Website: lowes
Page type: review-order
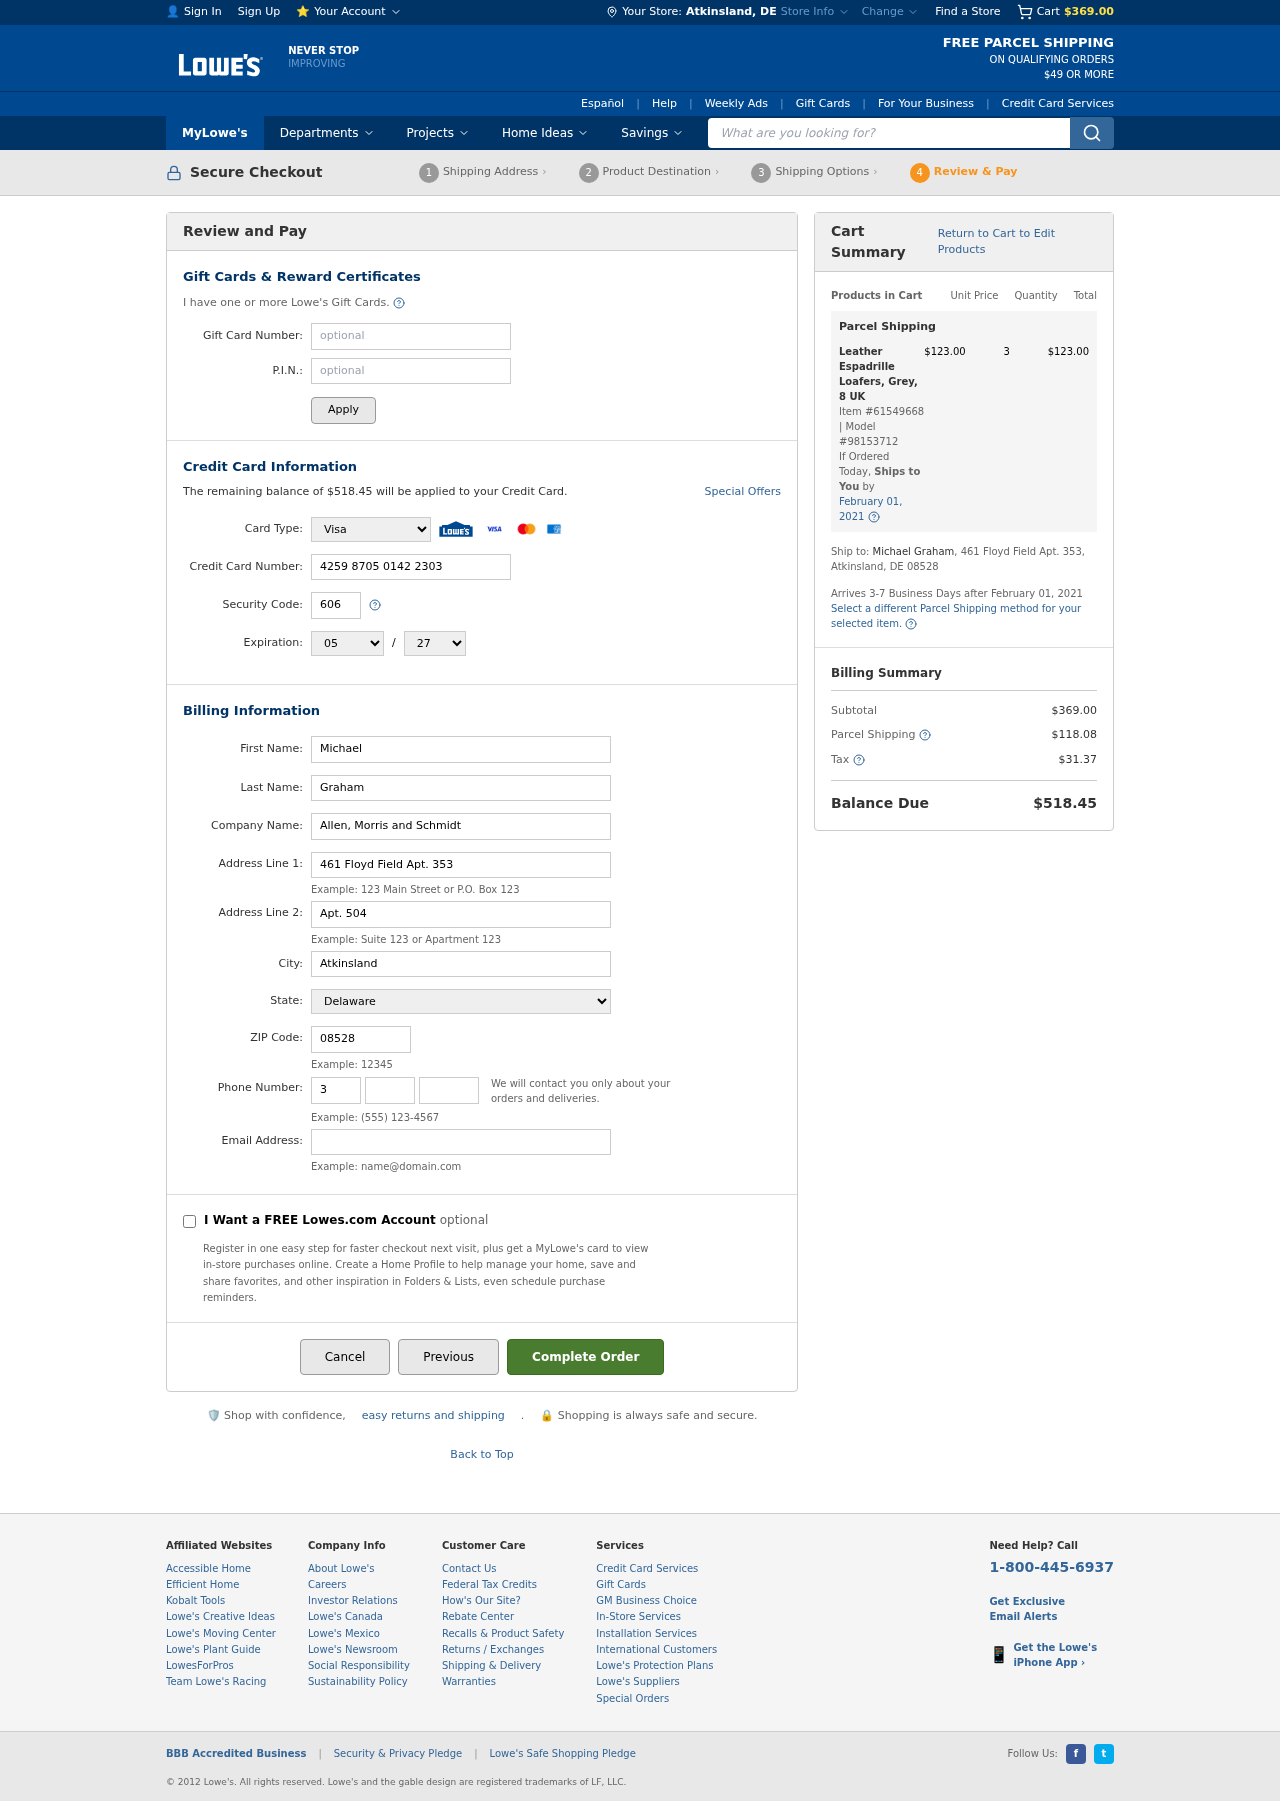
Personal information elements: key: PII_CARD_CVV
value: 606
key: PII_CARD_EXPIRY_MONTH
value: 05
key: PII_CARD_EXPIRY_YEAR
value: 27
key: PII_CARD_NUMBER
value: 4259 8705 0142 2303
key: PII_CARD_TYPE
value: Visa
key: PII_CITY
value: Atkinsland
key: PII_CITY_STATE
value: Atkinsland, DE
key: PII_COMPANY
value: Allen, Morris and Schmidt
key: PII_EMAIL
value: michael_graham@yahoo.com
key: PII_FIRSTNAME
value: Michael
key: PII_LASTNAME
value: Graham
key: PII_PHONE_AREA
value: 382
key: PII_PHONE_PREFIX
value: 314
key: PII_PHONE_SUFFIX
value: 0441
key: PII_POSTCODE
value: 08528
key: PII_STATE
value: Delaware
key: PII_STREET
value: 461 Floyd Field Apt. 353
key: PII_STREET2
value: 461 Floyd Field Apt. 353
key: PII_STREET2
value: Apt. 504
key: PII_FULLNAME2
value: Michael Graham
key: PII_CITY_STATE_ZIP2
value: Atkinsland, DE 08528
Product elements: key: PRODUCT1_NAME
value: Leather Espadrille Loafers, Grey, 8 UK
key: PRODUCT1_PRICE
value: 123
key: PRODUCT1_QUANTITY
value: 3
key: PRODUCT1_ITEM_NUMBER
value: Item #61549668
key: PRODUCT1_MODEL_NUMBER
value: Model #98153712
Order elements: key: ORDER_SUBTOTAL
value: $369.00
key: ORDER_BALANCE_DUE
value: $518.45
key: ORDER_SHIPPING_DATE
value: February 01, 2021
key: ORDER_ITEM_TOTAL
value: $123.00
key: ORDER_SHIPPING_DATE2
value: February 01, 2021
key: ORDER_SHIPPING_COST
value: $118.08
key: ORDER_TAX
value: $31.37
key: ORDER_TOTAL
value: $518.45
Search elements: key: HEADER_SEARCH
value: What are you looking for?